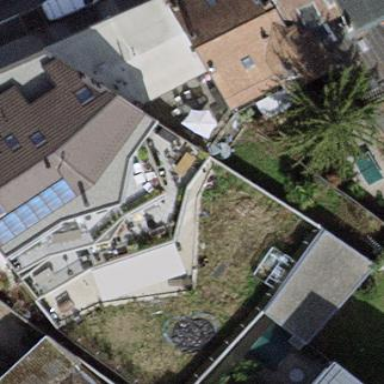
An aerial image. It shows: View of roof of building.